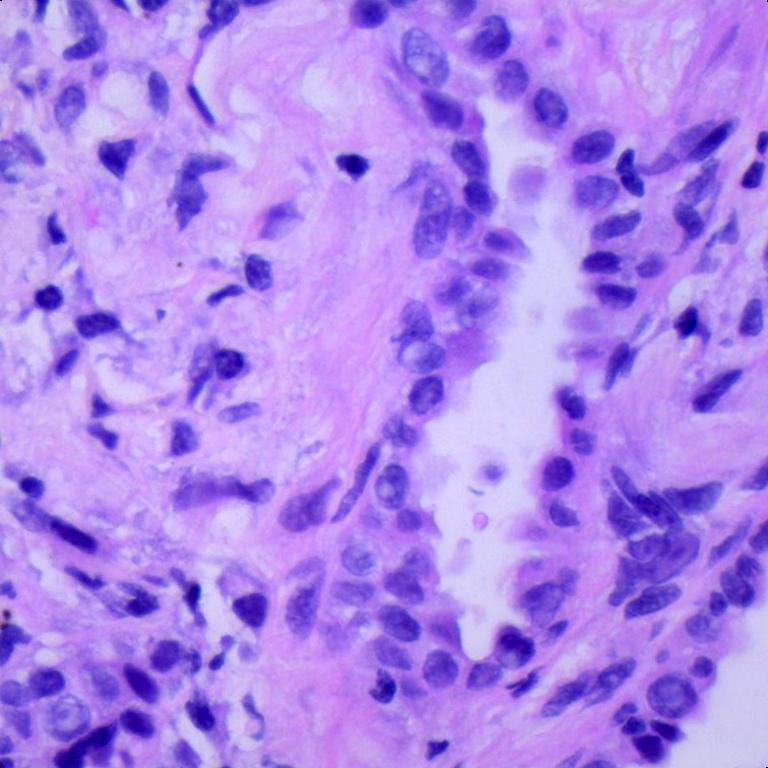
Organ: lung
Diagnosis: adenocarcinomas